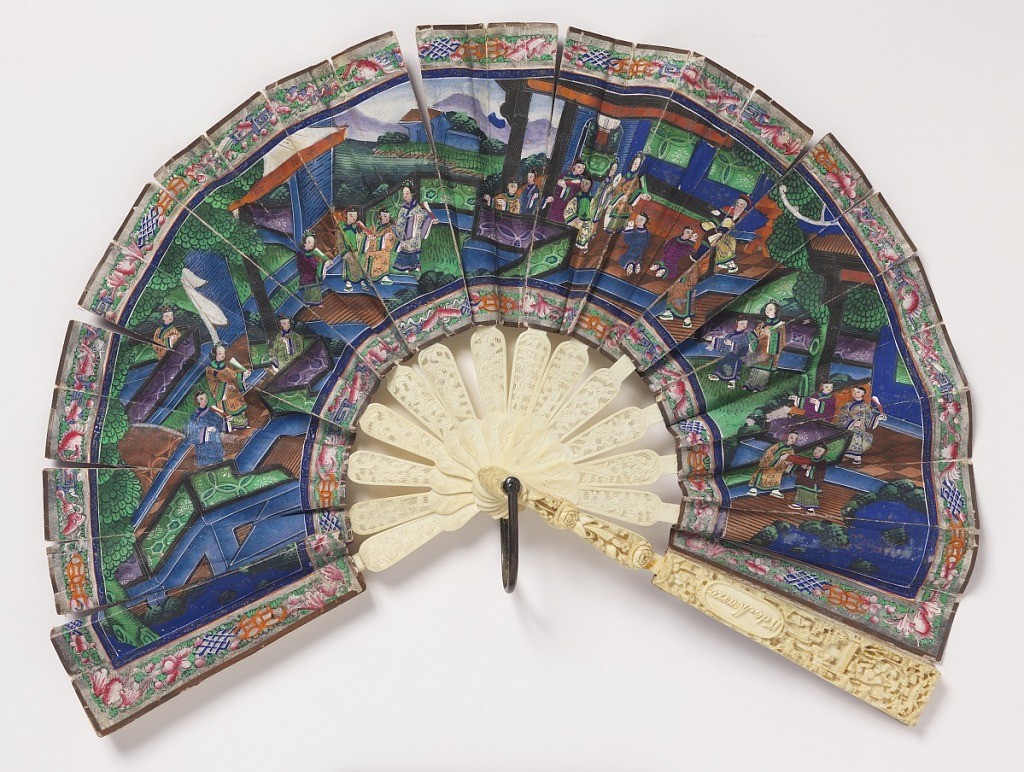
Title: Pleated fan
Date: ca. 1860
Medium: Painted paper leaf, carved ivory sticks
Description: Fan with ivory sticks and paper leaf. Leaf painted on front and back with scenes of Chinese life. Faces of figures are painted on small bits of applied ivory. Garments of figures are made of silk applied to the paper leaf. The ivory sticks are lace-carved with flowers, figures, etc. Guards are carved in high relief.